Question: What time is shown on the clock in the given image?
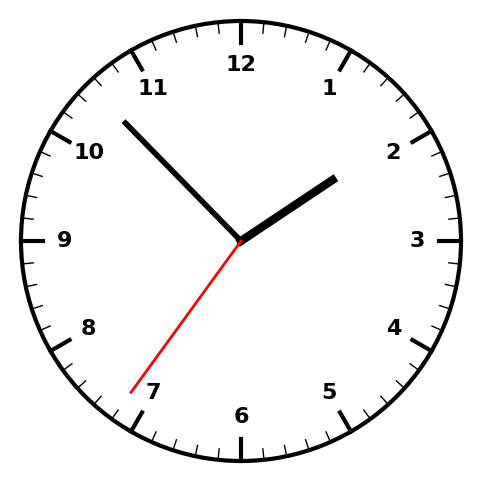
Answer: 01:52:36